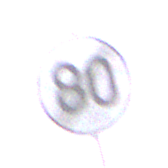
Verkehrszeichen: EndeGeschwindigkeit80
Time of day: SunriseSunset
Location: Outdoor (Urban)
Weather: Clear
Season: NotSpecified
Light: Natural